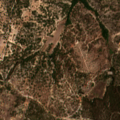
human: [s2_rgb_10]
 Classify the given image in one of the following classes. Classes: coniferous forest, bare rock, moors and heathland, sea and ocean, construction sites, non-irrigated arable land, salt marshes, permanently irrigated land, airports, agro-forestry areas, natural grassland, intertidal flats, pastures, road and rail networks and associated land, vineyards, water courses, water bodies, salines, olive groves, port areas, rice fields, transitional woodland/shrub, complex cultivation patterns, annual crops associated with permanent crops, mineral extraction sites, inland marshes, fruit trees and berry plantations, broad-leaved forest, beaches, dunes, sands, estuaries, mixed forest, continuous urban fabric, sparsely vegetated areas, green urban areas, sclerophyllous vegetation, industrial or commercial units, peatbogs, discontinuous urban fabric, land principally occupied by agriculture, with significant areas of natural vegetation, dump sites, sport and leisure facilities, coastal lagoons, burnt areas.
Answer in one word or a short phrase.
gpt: mixed forest, transitional woodland/shrub